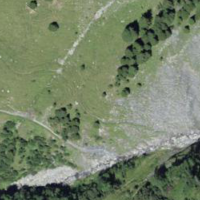
EUNIS habitat code: 23
Species observed at this site:
Ajuga pyramidalis